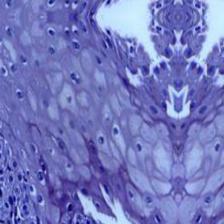
Diagnosis: Normal